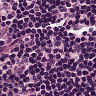
Metastatic tissue present: no